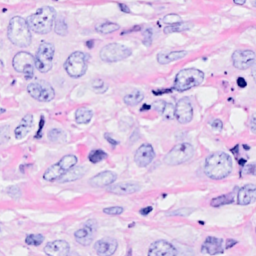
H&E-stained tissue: Breast